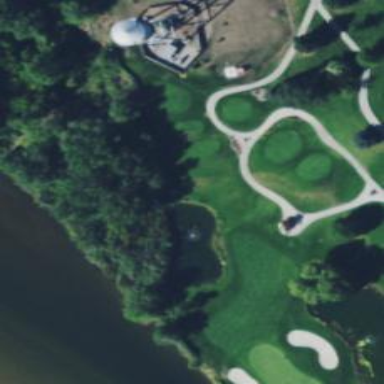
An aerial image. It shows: Service road used as golf cart path.